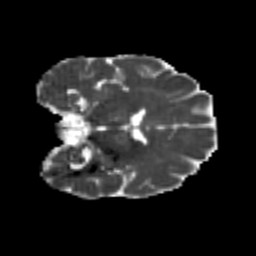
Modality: MD
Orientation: coronal
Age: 24
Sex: male
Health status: healthy
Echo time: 0.074 s